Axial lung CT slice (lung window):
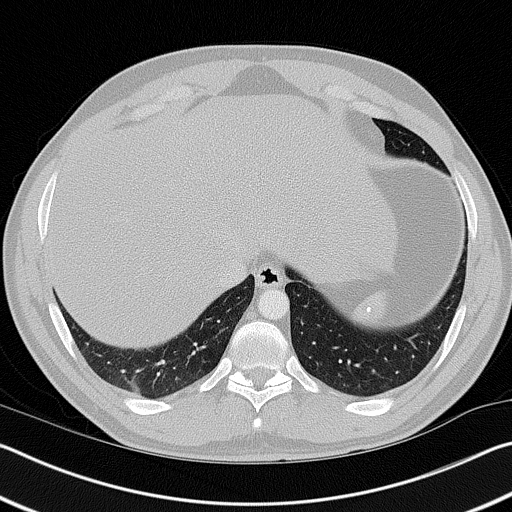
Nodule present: no